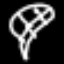
Label: leaf